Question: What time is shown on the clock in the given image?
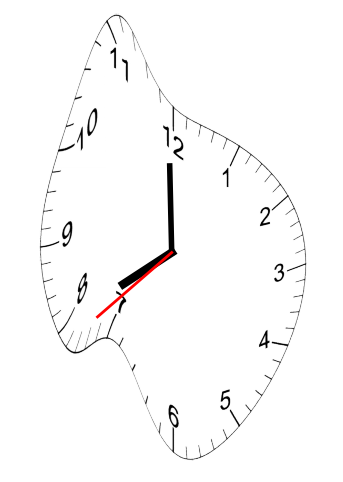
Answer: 07:59:38